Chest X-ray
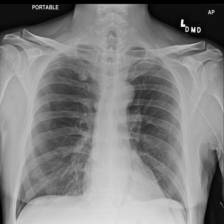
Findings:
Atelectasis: negative
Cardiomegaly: negative
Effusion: negative
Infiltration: negative
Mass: negative
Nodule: positive
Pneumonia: negative
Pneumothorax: negative
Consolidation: negative
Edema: negative
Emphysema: negative
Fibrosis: negative
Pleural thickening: negative
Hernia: negative